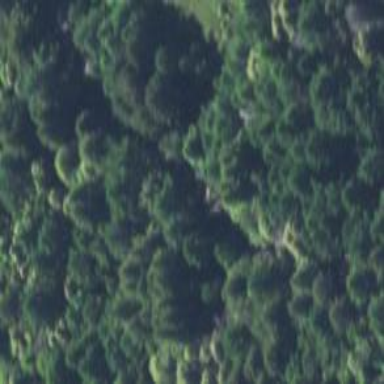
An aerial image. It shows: Forest area.